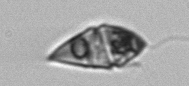
Label: Gyrodinium